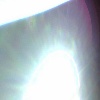
Label: sunburn